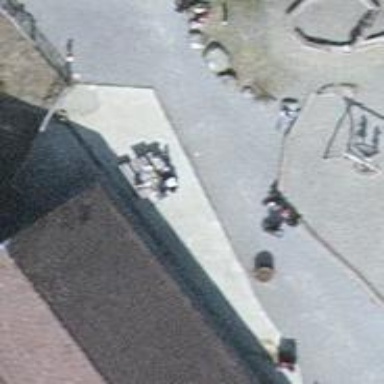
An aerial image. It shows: Brown picnic table on leisure land.